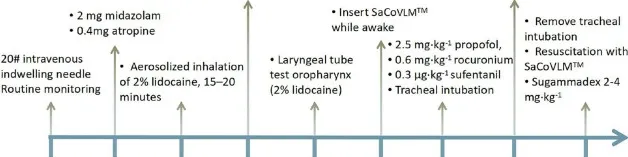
Anesthesia management timeline.
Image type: chart (chart)